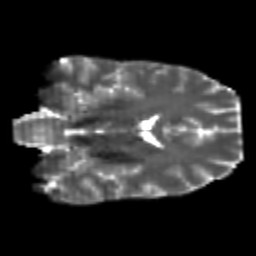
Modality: T2w
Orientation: coronal
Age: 25
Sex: male
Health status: healthy
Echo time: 0.074 s